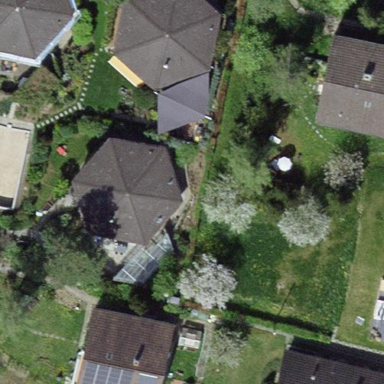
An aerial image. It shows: Garden that is leisure land.